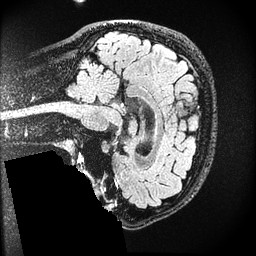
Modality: FLAIR
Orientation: sagittal
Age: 22
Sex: male
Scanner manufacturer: ge
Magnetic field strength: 3 T
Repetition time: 4.802 s
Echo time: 0.1169 s